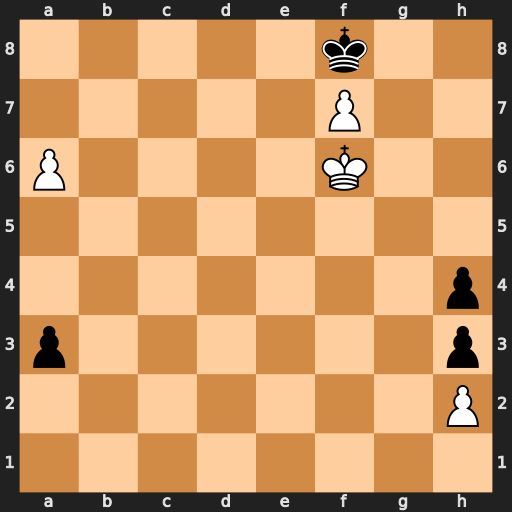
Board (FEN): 5k2/5P2/P4K2/8/7p/p6p/7P/8
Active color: w
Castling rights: -
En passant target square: -
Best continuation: a7 a2 a8=Q#